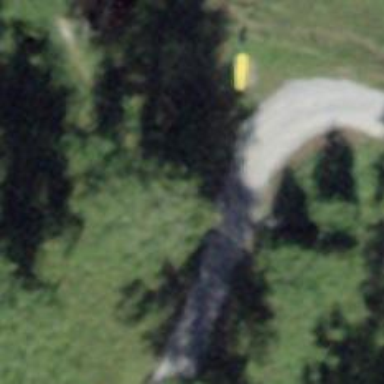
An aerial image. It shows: Guidepost providing information.